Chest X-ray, AP view. Patient: 52 years old, sex M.
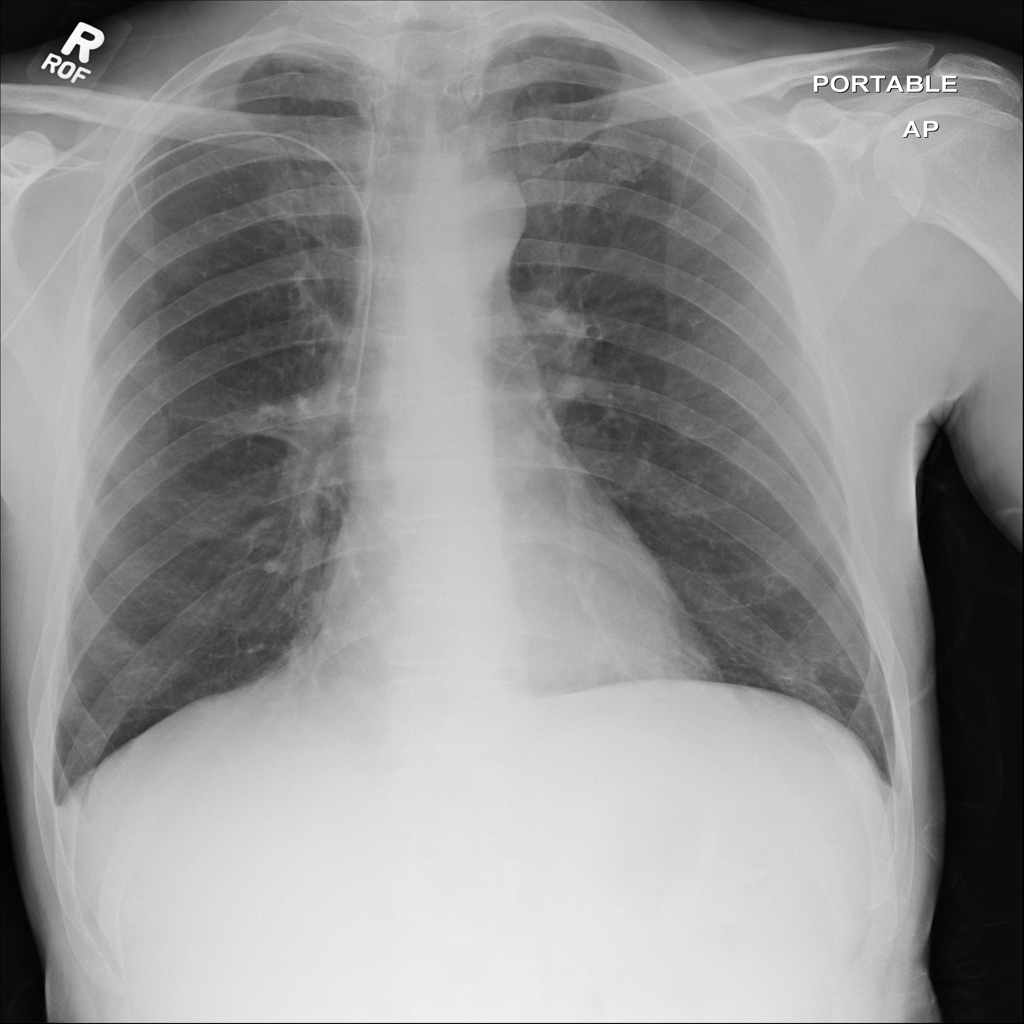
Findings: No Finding